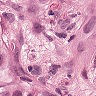
Metastatic tissue present: yes